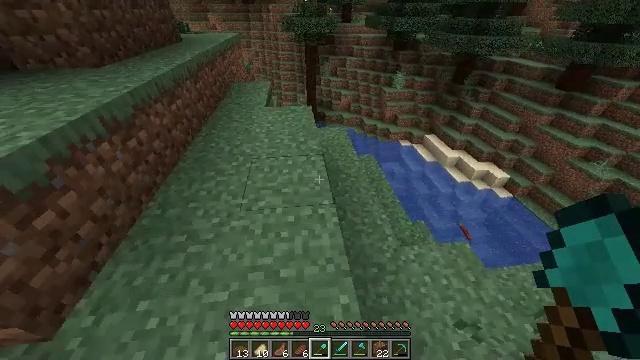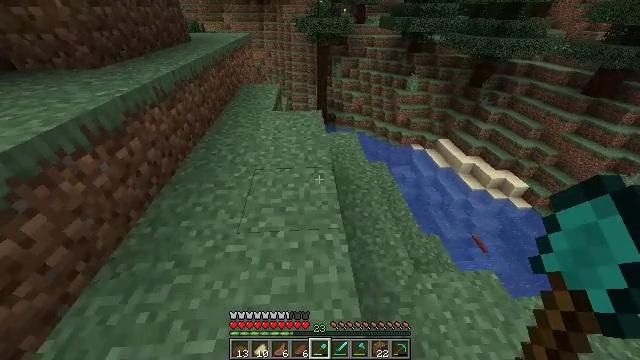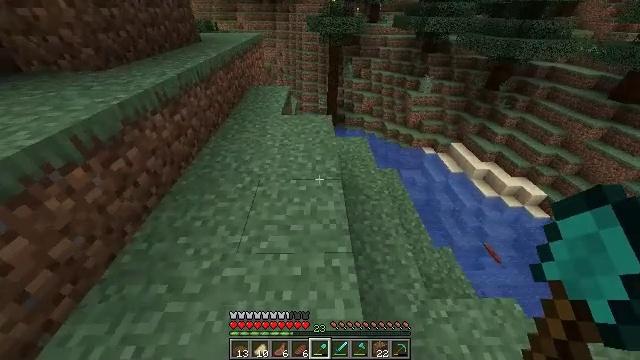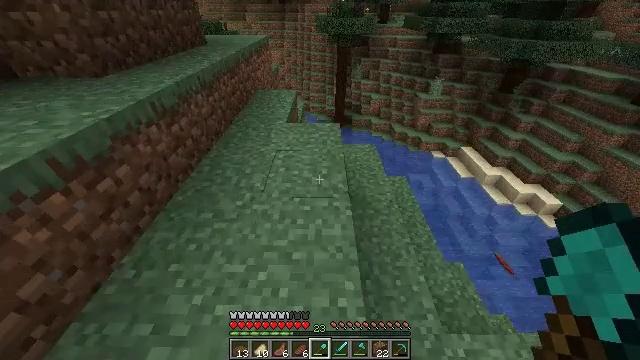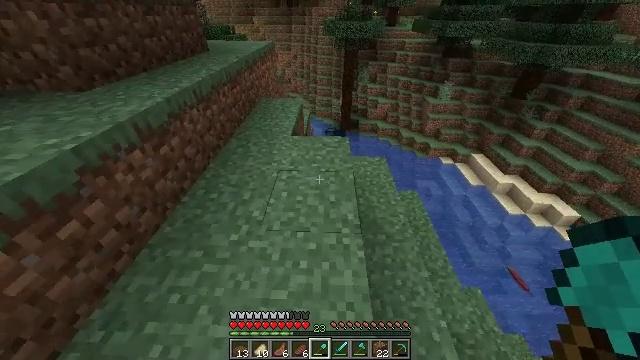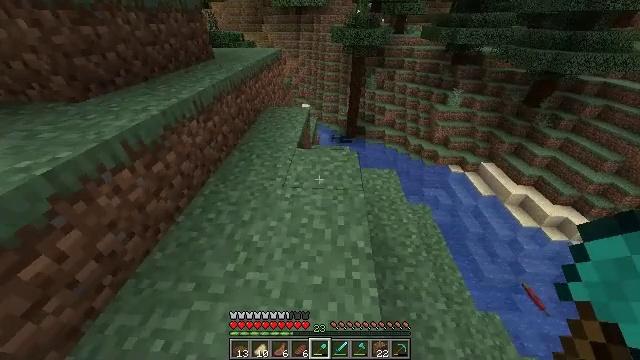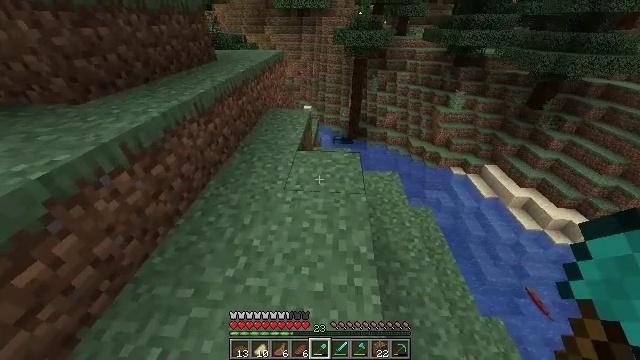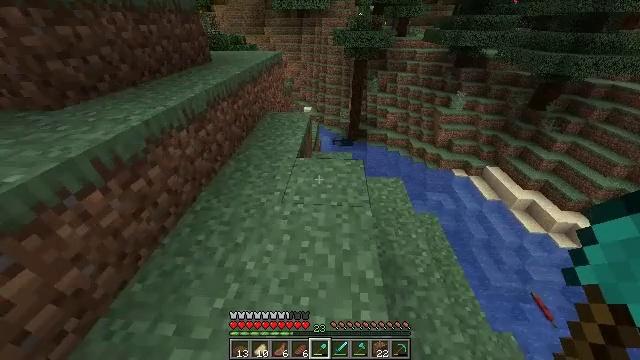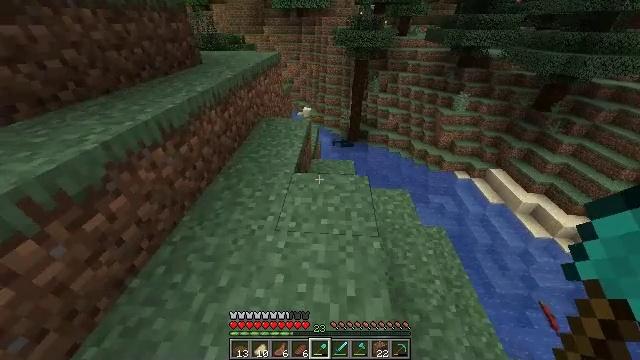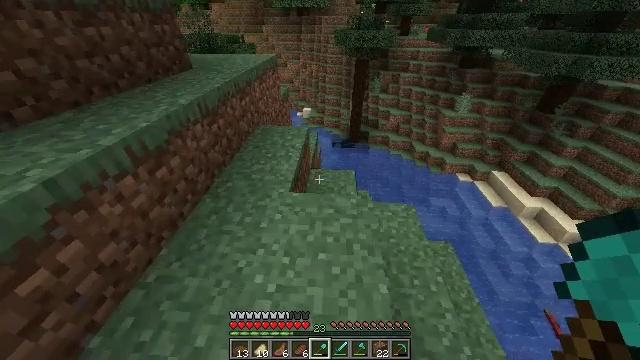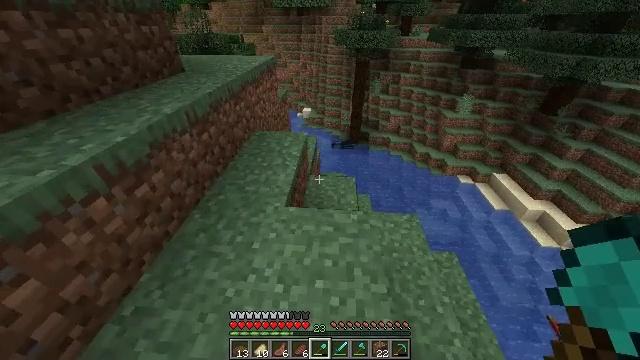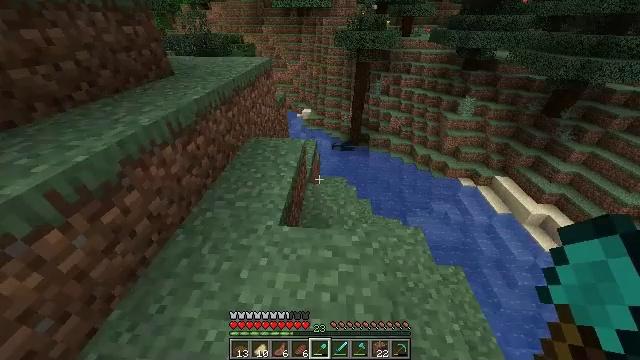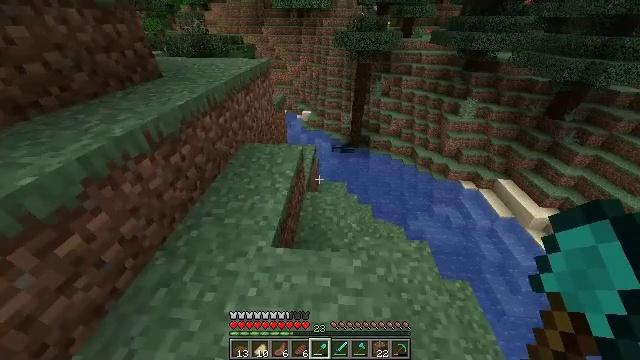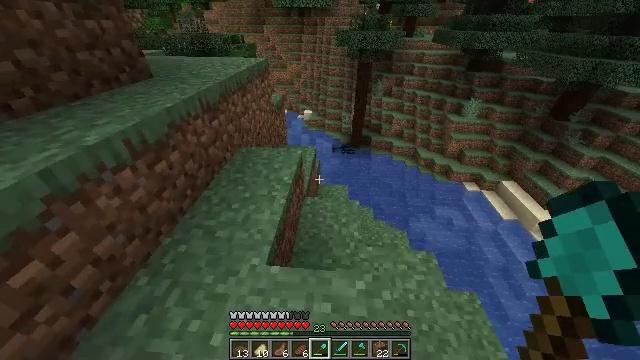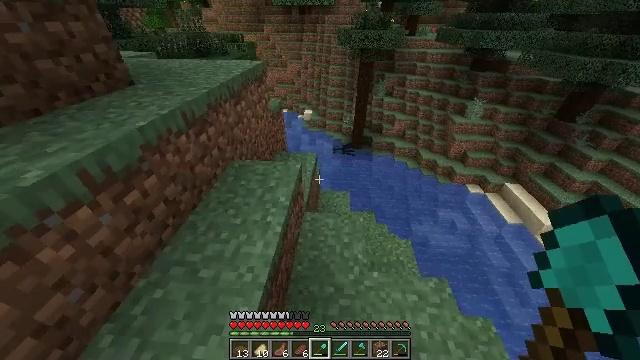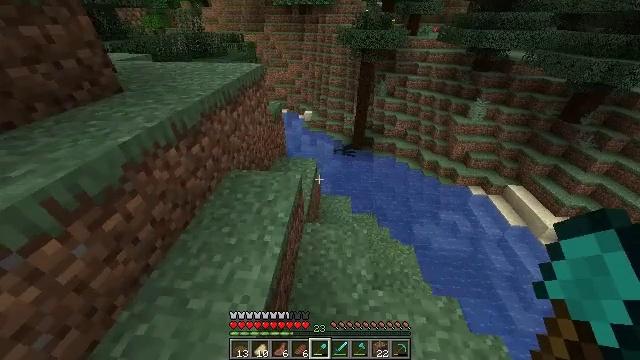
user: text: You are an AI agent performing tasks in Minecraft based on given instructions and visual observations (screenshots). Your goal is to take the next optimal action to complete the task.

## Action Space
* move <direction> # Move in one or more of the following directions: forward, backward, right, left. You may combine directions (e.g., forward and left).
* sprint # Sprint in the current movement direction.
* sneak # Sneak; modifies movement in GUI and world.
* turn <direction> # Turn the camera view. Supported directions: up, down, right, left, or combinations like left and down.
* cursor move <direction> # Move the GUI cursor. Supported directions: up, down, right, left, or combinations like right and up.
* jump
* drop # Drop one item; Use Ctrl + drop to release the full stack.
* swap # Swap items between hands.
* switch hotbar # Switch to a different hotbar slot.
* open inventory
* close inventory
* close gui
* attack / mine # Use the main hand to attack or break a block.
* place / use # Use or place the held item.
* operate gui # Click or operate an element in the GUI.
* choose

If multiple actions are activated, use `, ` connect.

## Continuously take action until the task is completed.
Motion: motion action
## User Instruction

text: Kill the cow.
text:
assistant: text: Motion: move forward, turn left
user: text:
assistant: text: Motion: move forward, turn left
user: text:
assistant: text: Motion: move forward, turn left
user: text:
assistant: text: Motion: move forward, turn left
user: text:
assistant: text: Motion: move forward, turn left and up
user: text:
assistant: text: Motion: move forward
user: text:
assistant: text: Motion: move forward
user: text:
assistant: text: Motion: move forward
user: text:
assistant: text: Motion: move forward
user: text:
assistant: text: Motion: move forward
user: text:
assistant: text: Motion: move forward
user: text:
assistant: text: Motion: move forward
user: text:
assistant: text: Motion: move forward
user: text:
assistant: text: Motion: move forward
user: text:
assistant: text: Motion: move forward
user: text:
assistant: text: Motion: move forward
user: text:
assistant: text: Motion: move forward
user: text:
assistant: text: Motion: move forward
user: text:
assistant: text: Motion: move forward
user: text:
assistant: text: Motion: move forward
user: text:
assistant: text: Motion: move forward, turn left
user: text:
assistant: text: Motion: move forward
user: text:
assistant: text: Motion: move forward
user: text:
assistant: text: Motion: move forward, turn left
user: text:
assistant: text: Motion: move forward
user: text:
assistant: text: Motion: move forward
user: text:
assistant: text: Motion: move forward
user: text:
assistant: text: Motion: move forward
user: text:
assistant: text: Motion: move forward
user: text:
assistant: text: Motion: move forward